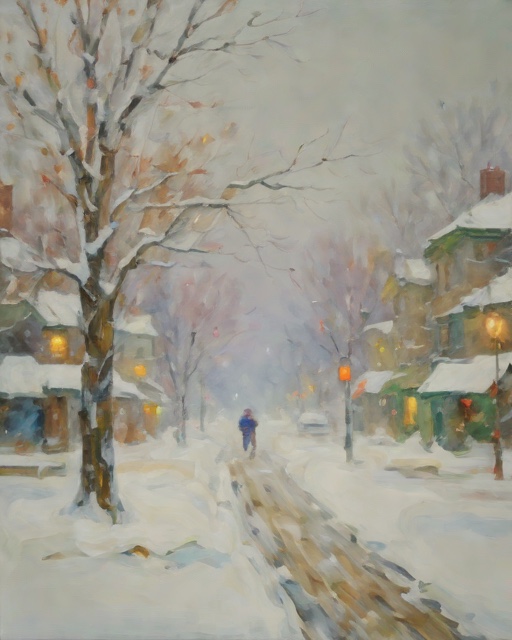
Category: Winter